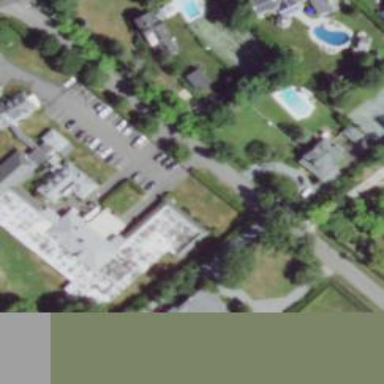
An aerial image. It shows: Commercial building.